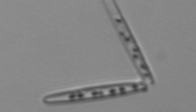
Label: Thalassionema